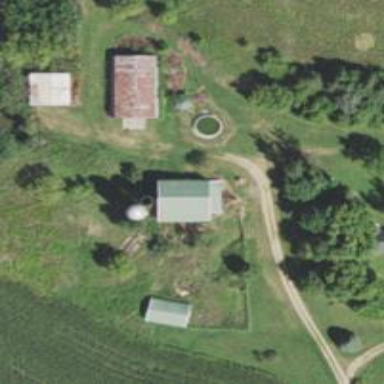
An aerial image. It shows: Silo.